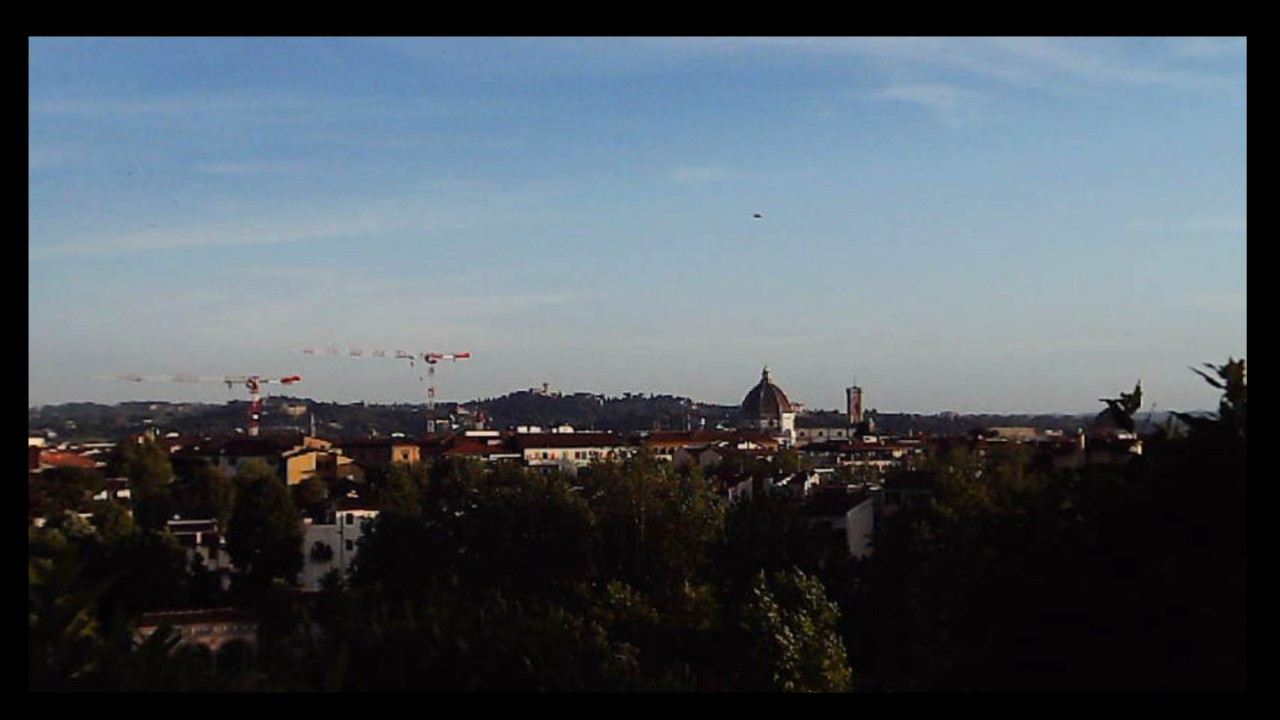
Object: DarwinFPV cineape20